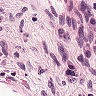
Metastatic tissue present: no